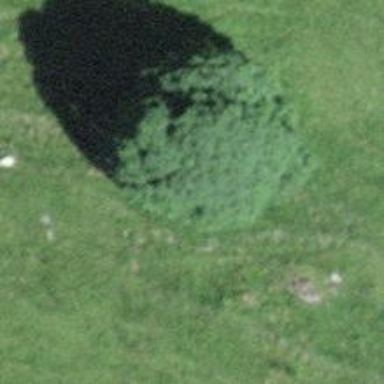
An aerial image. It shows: Single tag "natural: tree."